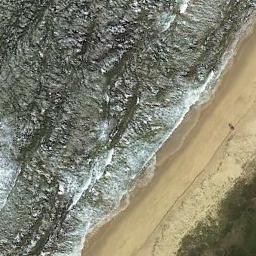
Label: beach